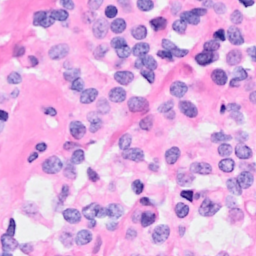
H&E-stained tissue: Breast